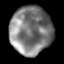
Tissue: lung
Cell type: Epithelial cells
Senescence score: 0.2345
Nuclear area (px): 1968
Mean DAPI intensity: 125.004